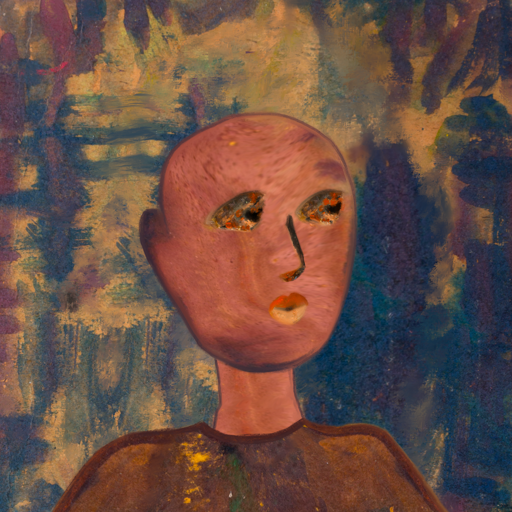
Background: InTheSun, Head And Neck Side: Mother_And_Son_Mother, Face Side: Gypsy_Queen, Bust: Comrade, Hair Side: Blank, Head Accessory: Blank, Second Necklace: Blank, Necklace: Blank, Baby: Blank